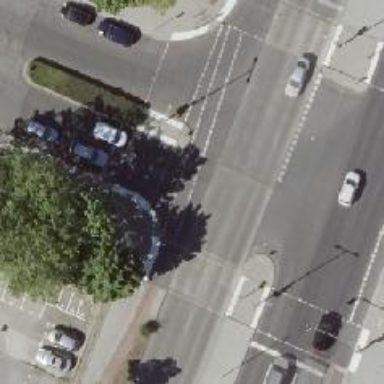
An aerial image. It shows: Footway crossing with traffic signals.